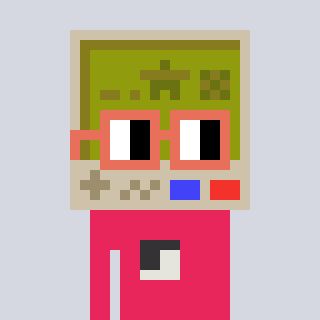
a pixel art character with square orange glasses, a gameboy-shaped head and a redpinkish-colored body on a cool background